四年级 · 度量几何学
大于 $180^{\circ}$ 而小于 $90^{\circ}$ 的角是针角。( )
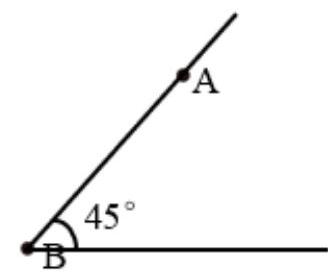
答案: $\times$

【详解】

如图所示, $\angle 1$ 是一个钝角。小于 $180^{\circ}$ 大于 $90^{\circ}$ 的角是钝角, 题干说法错误。

故答案为: $\times$18.答案: 答案:见详解

【分析】(1) 射线有 1 个端点, 一端向一边无限延长, 据此画出射线 BA。

(2) 使量角器的中心和射线的端点 B 重合, 零刻度线和射线重合; 在量角器任意一个刻度的地方点点; 以射线的端点 B 为端点, 连接两个端点, 即可作成角。

【详解】

（角的画法不唯一）

【点睛】本题考查了射线的画法以及角的画法, 画角注意两重和, 量角器的中心和射线的端点重合, $0^{0}$ 刻度线和射线重合。
解析: 答案: $\times$

【详解】

如图所示, $\angle 1$ 是一个钝角。小于 $180^{\circ}$ 大于 $90^{\circ}$ 的角是钝角, 题干说法错误。

故答案为: $\times$18.答案: 答案:见详解

【分析】(1) 射线有 1 个端点, 一端向一边无限延长, 据此画出射线 BA。

(2) 使量角器的中心和射线的端点 B 重合, 零刻度线和射线重合; 在量角器任意一个刻度的地方点点; 以射线的端点 B 为端点, 连接两个端点, 即可作成角。

【详解】

（角的画法不唯一）

【点睛】本题考查了射线的画法以及角的画法, 画角注意两重和, 量角器的中心和射线的端点重合, $0^{0}$ 刻度线和射线重合。